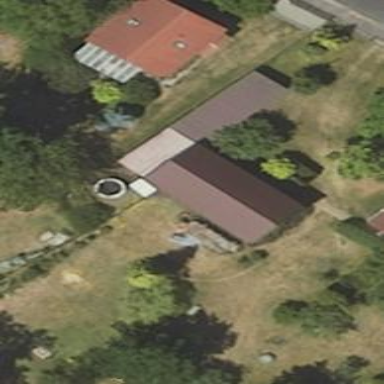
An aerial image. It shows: Shed.